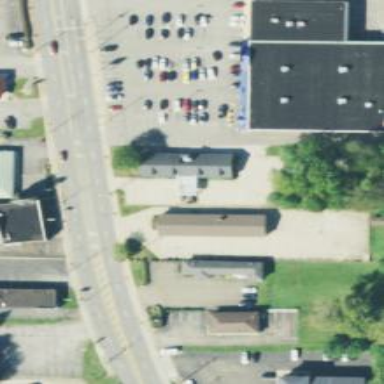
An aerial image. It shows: Post office.